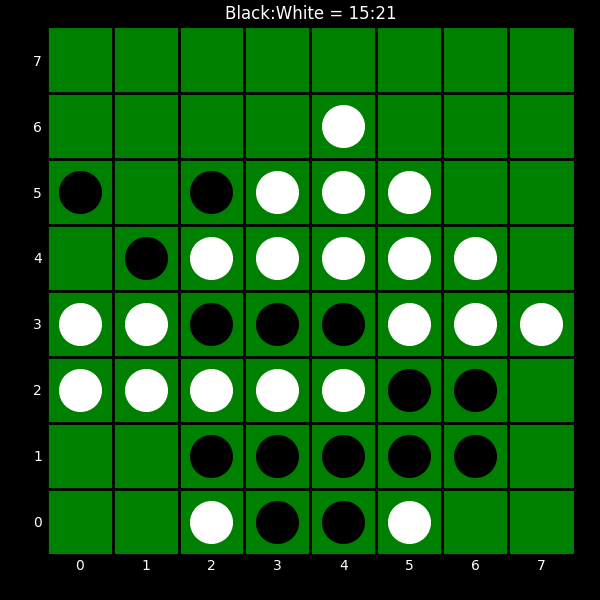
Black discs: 15
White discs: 21